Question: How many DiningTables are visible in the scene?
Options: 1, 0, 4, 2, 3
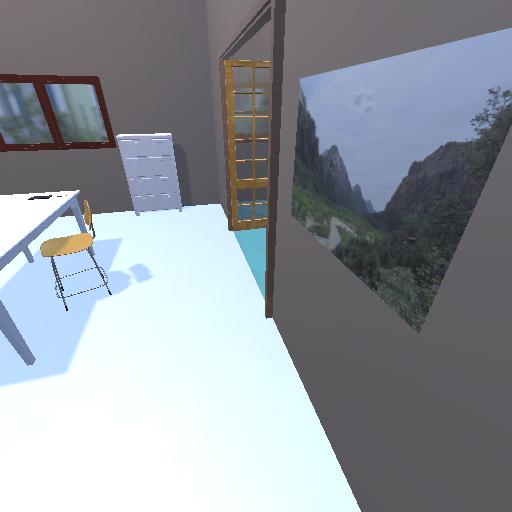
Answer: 1